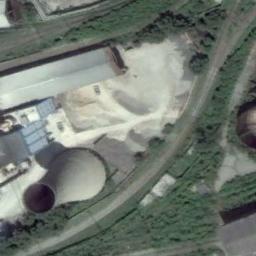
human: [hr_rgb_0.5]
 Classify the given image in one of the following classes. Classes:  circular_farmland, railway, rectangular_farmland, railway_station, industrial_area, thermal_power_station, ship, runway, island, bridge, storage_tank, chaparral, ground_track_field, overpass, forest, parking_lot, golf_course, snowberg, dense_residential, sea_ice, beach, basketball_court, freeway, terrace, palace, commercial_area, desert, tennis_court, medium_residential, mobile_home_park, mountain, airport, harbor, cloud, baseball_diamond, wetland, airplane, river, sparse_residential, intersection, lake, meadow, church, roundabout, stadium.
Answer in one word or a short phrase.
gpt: thermal_power_station